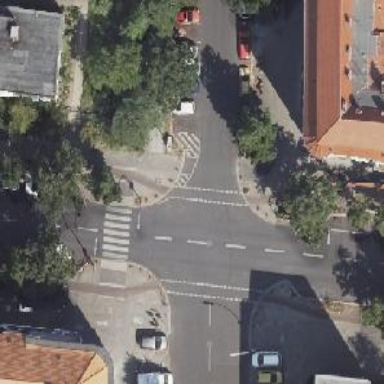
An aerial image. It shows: Asphalt footpath with unmarked crossing.